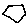
Label: hexagon